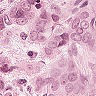
Metastatic tissue present: yes